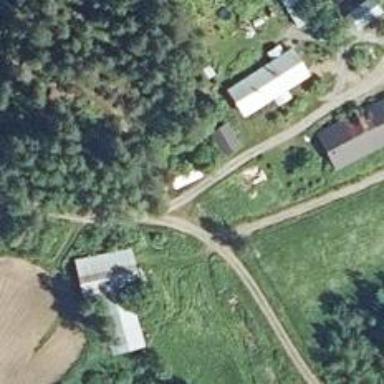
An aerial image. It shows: Well-maintained track road of grade 1.